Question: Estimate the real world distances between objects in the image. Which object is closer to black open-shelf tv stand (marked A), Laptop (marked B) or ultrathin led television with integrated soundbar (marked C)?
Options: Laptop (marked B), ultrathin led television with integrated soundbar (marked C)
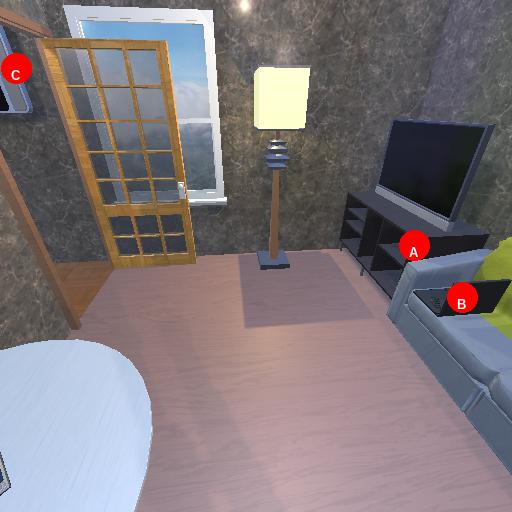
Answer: Laptop (marked B)